Field crop: tomato
Growth stage: 1
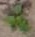
Species: solanum